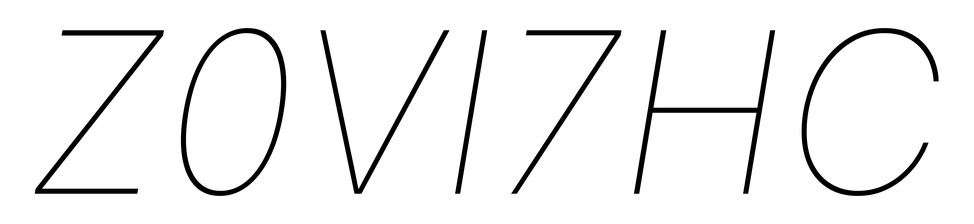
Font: Inter-Italic_Thin_Italic